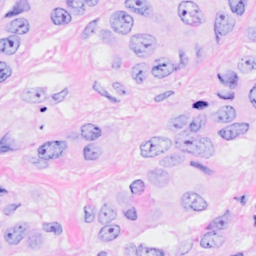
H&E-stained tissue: Breast